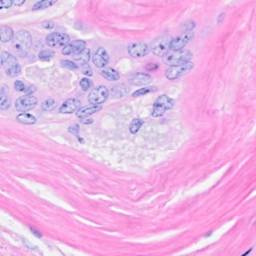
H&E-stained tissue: Breast